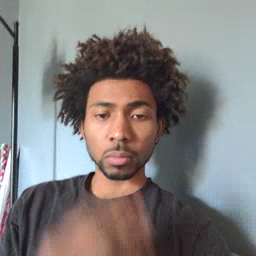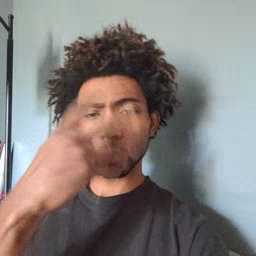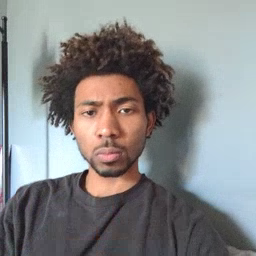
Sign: pretty